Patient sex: F
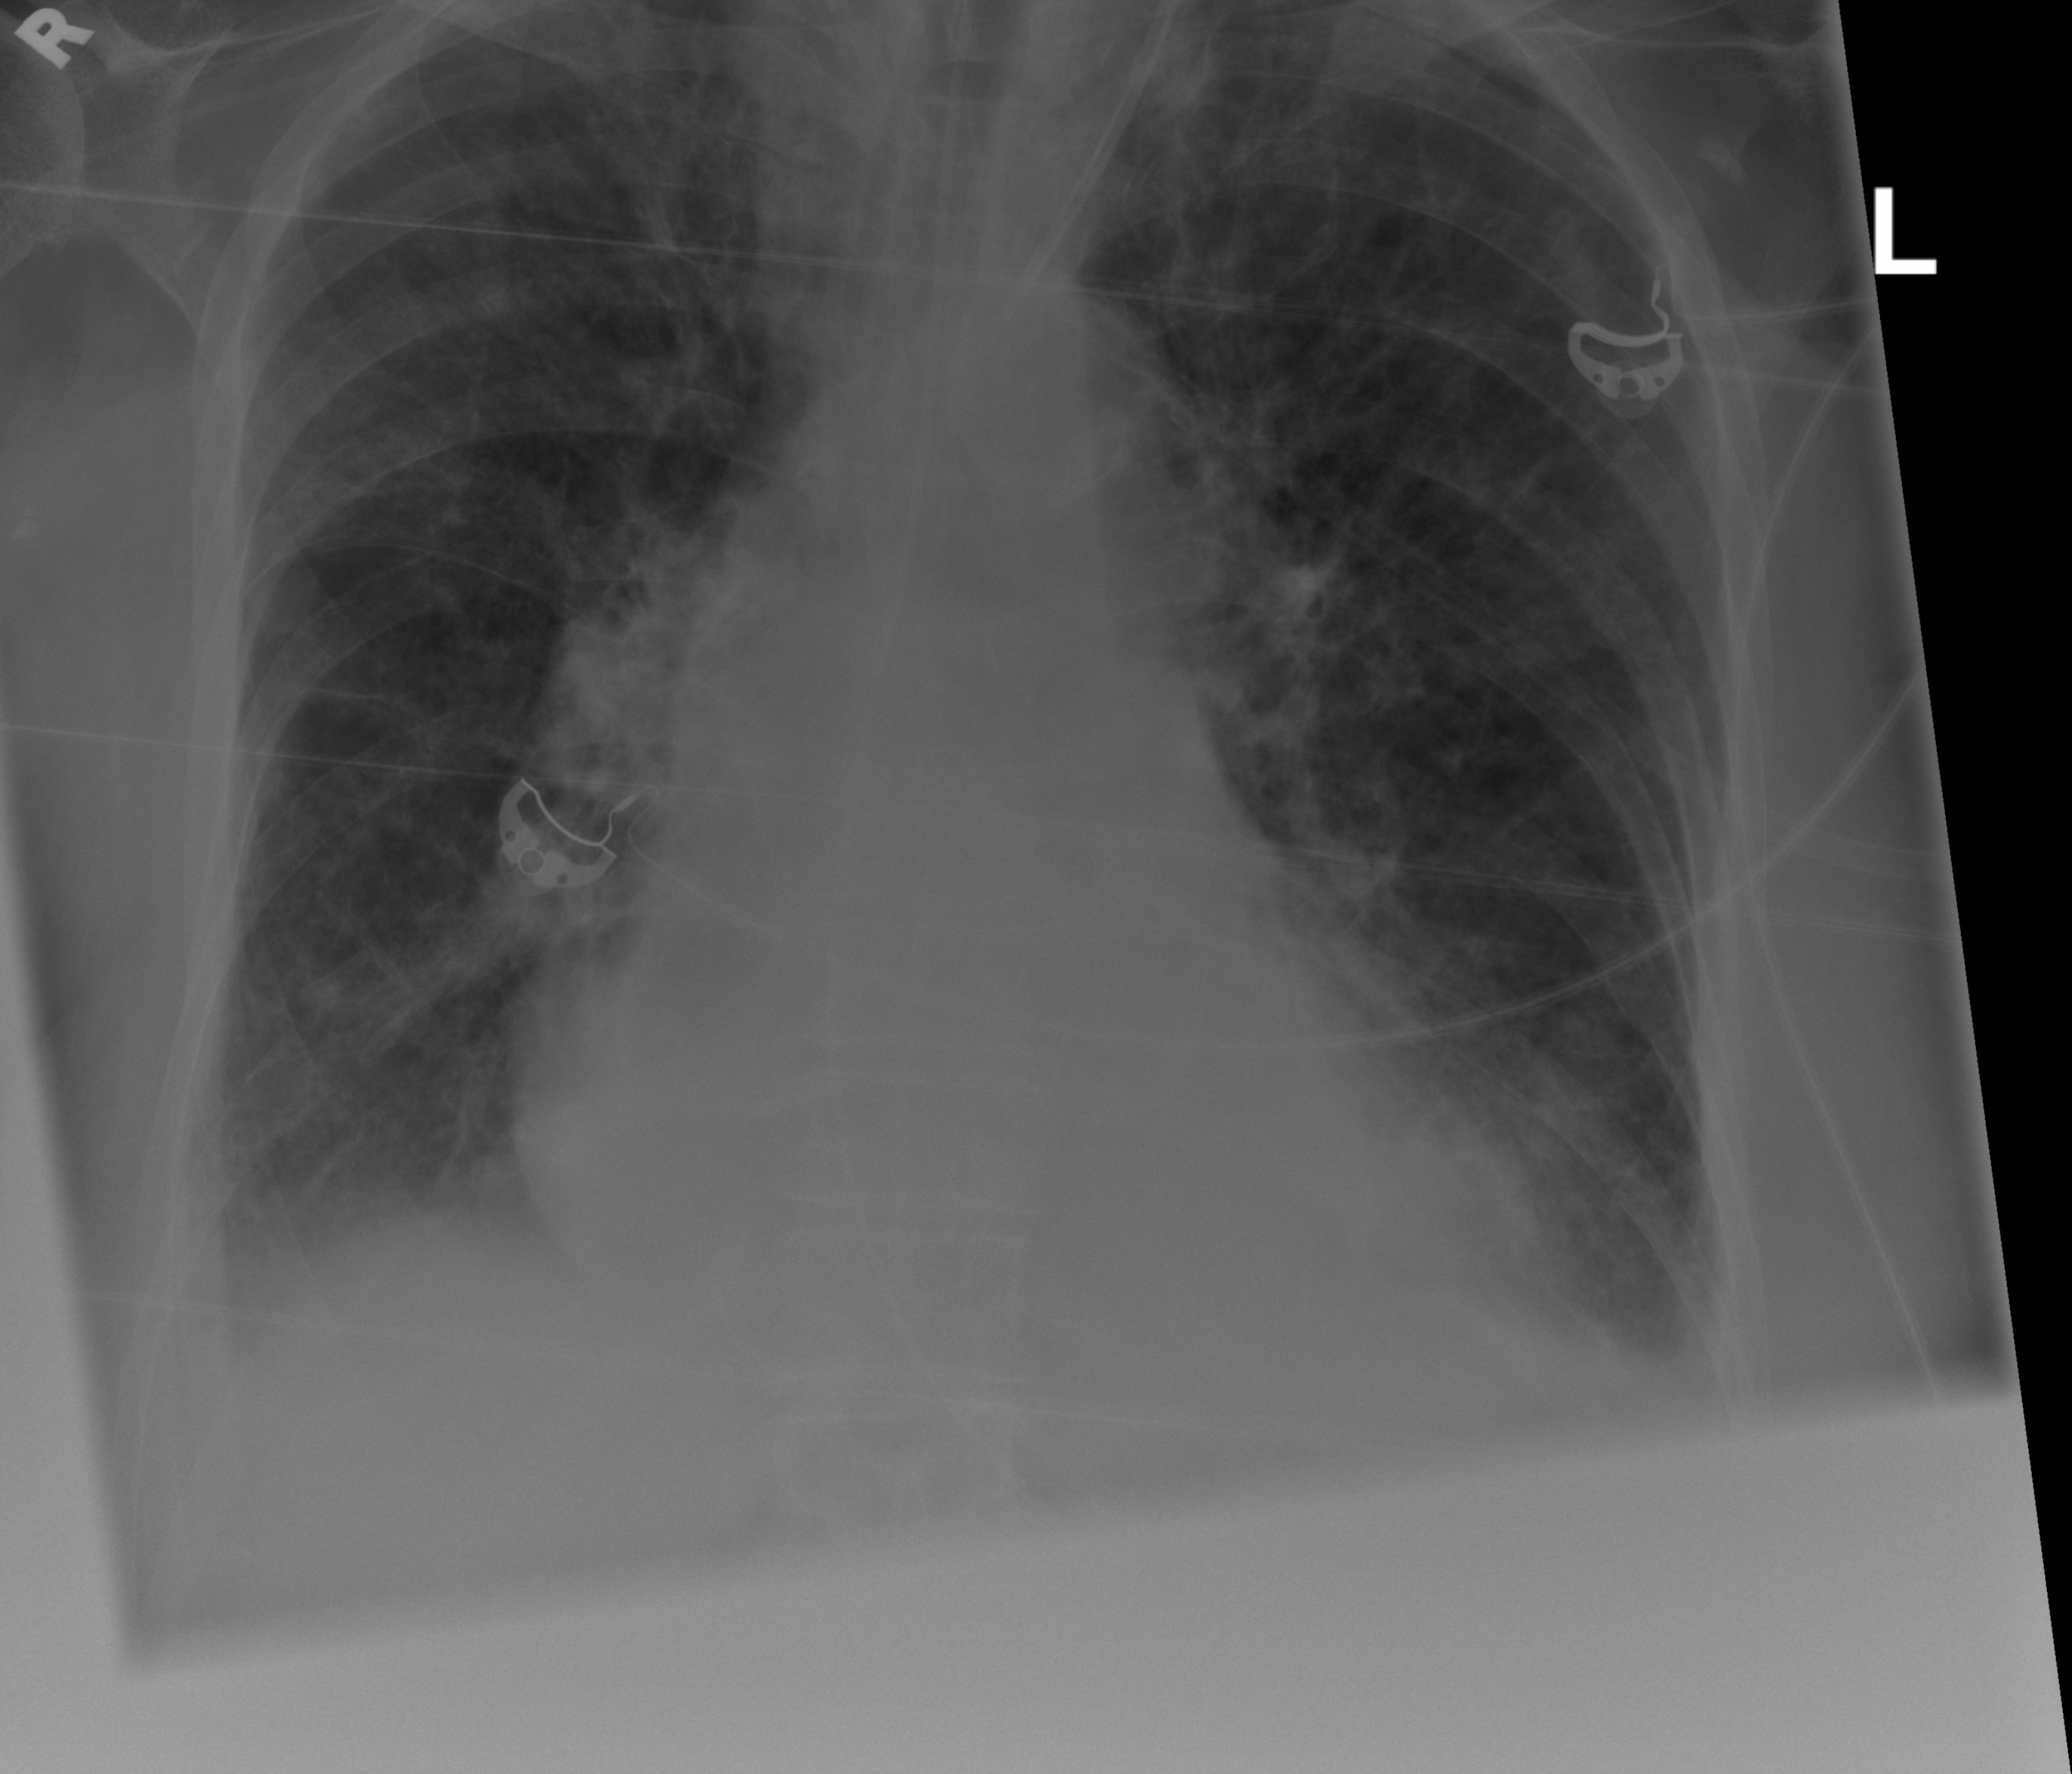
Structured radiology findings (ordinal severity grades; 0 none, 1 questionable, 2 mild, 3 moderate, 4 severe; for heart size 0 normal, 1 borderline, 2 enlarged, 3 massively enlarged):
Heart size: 1
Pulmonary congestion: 2
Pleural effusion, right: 3
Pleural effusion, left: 2
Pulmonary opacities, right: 3
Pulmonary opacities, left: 3
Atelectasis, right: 3
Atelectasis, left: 3